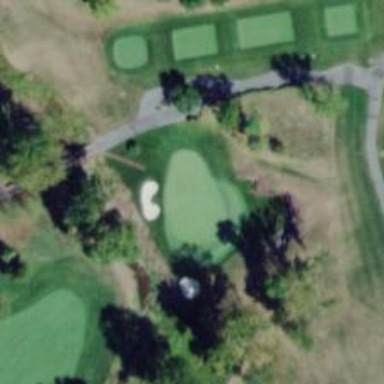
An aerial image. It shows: View of golf hole.